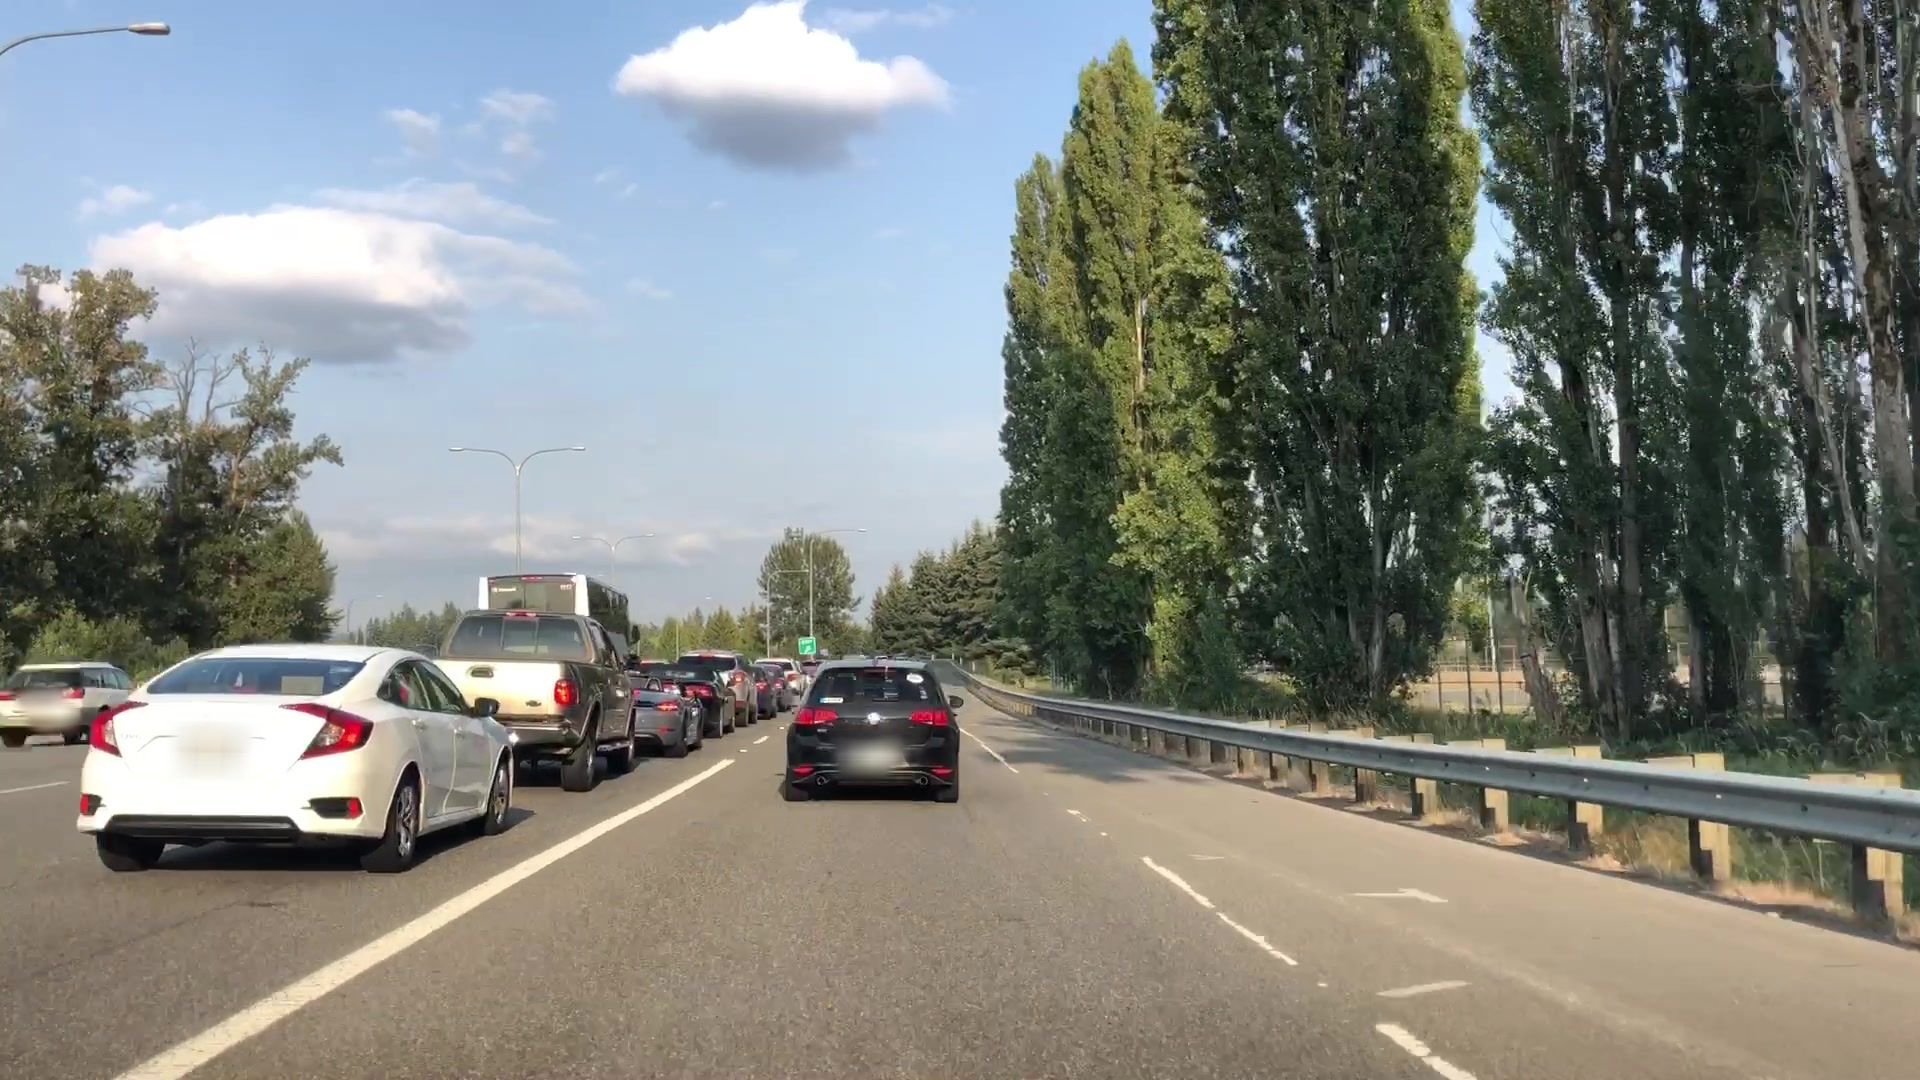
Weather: clear
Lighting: day
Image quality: good
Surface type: driving surface
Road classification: motorway
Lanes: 4
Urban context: urban centre
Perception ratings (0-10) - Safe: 3.21, Lively: 4.12, Beautiful: 7.09, Boring: 1.16, Depressing: 2.02, Wealthy: 4.23